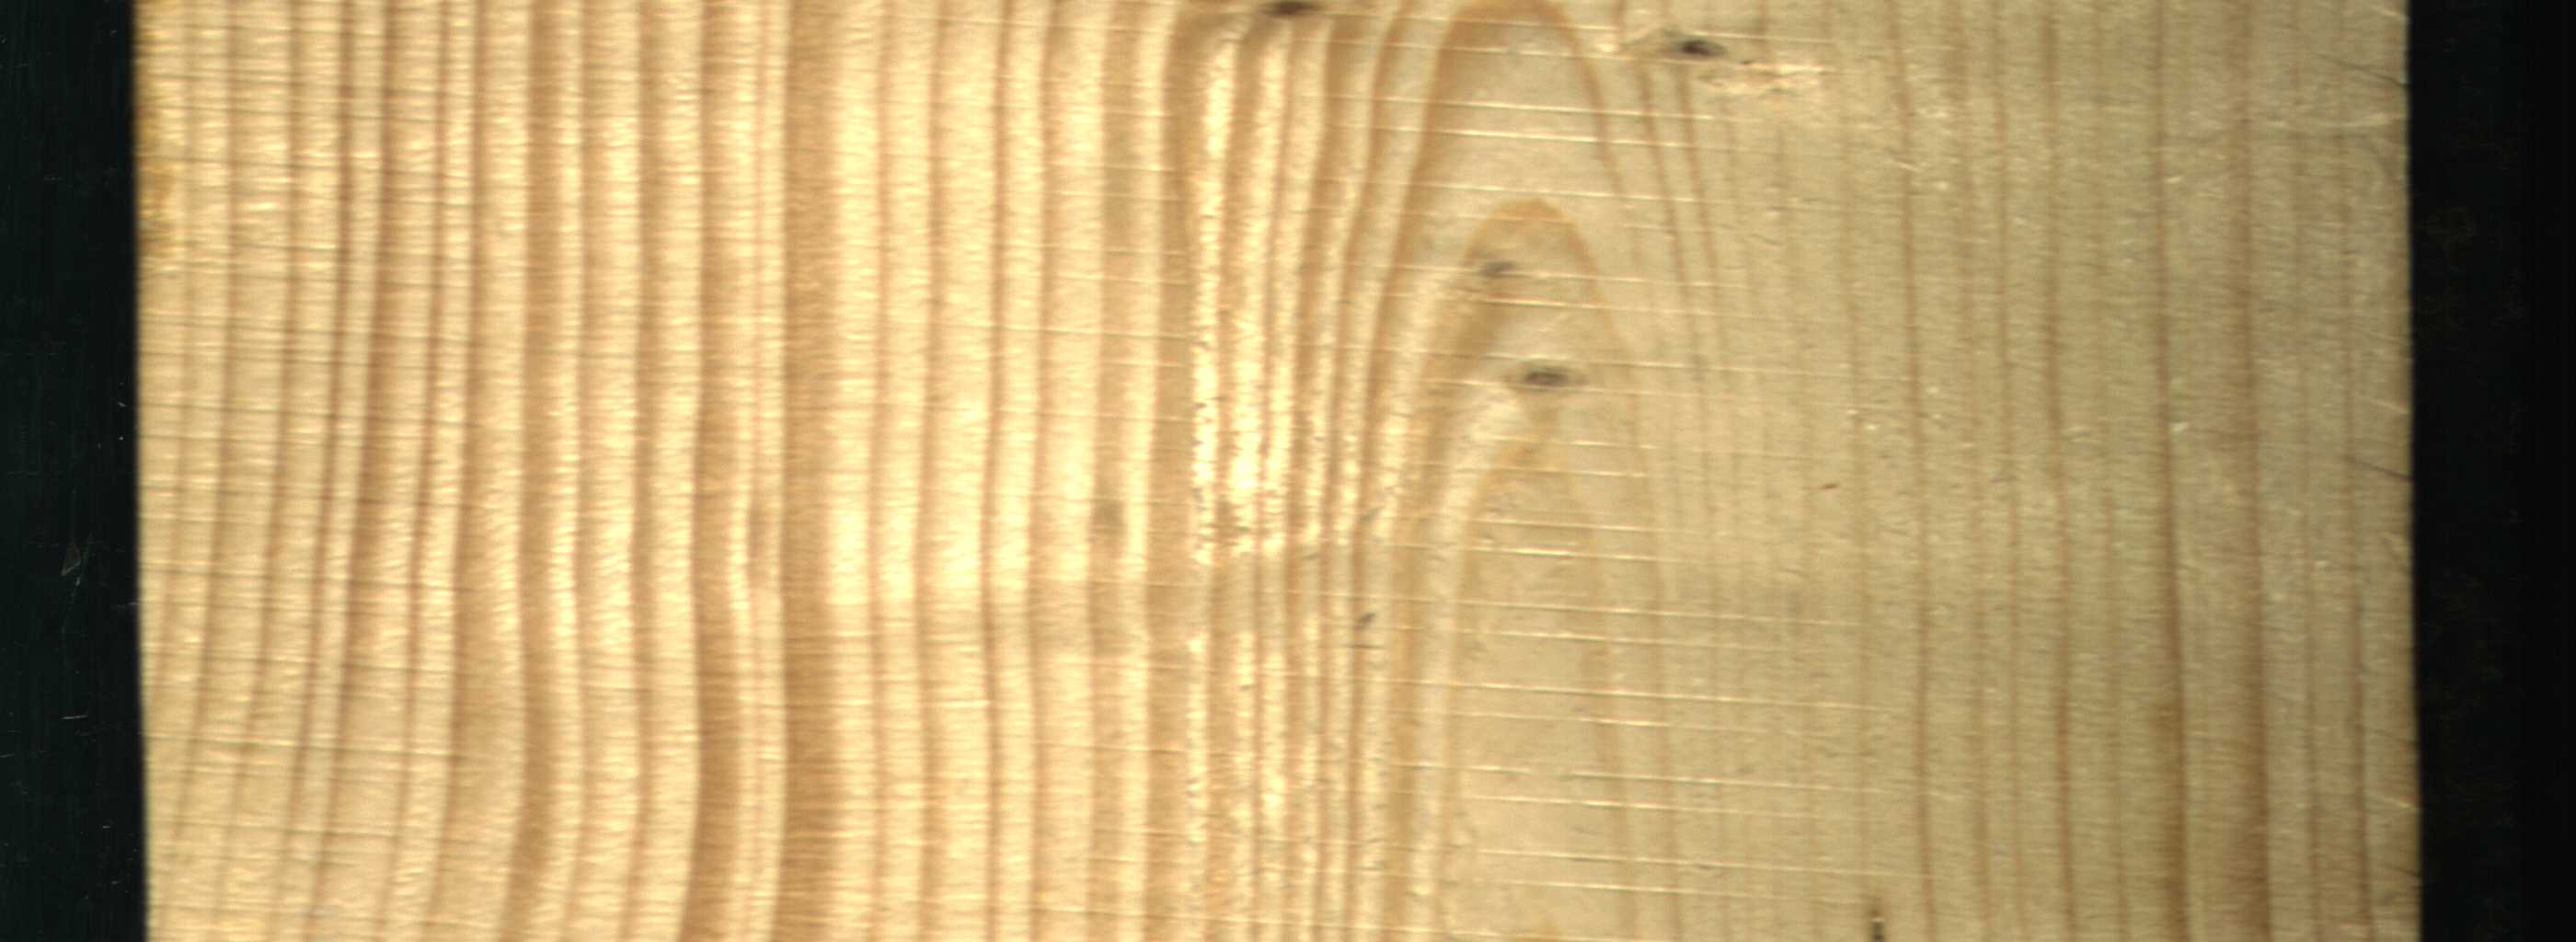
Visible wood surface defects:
Quartzity
Quartzity
Live_Knot
Live_Knot
Live_Knot